Question: I have a stored procedure . The input is 'id', output 'n'.
But when I try to run it in Visual Studio , I have an error: The value for the output parameter 'n' is absent in the command execution result.
Here is my code:
'''
int id = Convert.ToInt32(this.textBox1.Text);
PgSqlConnection con = new PgSqlConnection();
con.ConnectionString = Properties.Settings.Default.DBConnectionString;
PgSqlCommand cmd = con.CreateCommand();
cmd.CommandType = CommandType.StoredProcedure;
cmd.CommandText = "getcountmaterials";
PgSqlParameter param = new PgSqlParameter("n", SqlDbType.Int);
param.Direction = ParameterDirection.Output;
cmd.Parameters.Add(param);
cmd.Parameters.Add(new PgSqlParameter("@id", id));
con.Open();
cmd.ExecuteNonQuery();
string kolvo = cmd.Parameters["n"].Value.ToString();
con.Close();
this.result.Text = kolvo;
'''
Stored Procedure:
'''
CREATE OR REPLACE FUNCTION public.getcountmaterials(id integer)
RETURNS integer AS
$BODY$
declare n integer;
begin n := (select sum(count) from materials_in_warehouses
where id_materials = id);
return n;
end;
$BODY$
LANGUAGE plpgsql VOLATILE
COST 100;
ALTER FUNCTION public.getcountmaterials(integer)
OWNER TO postgres;
'''

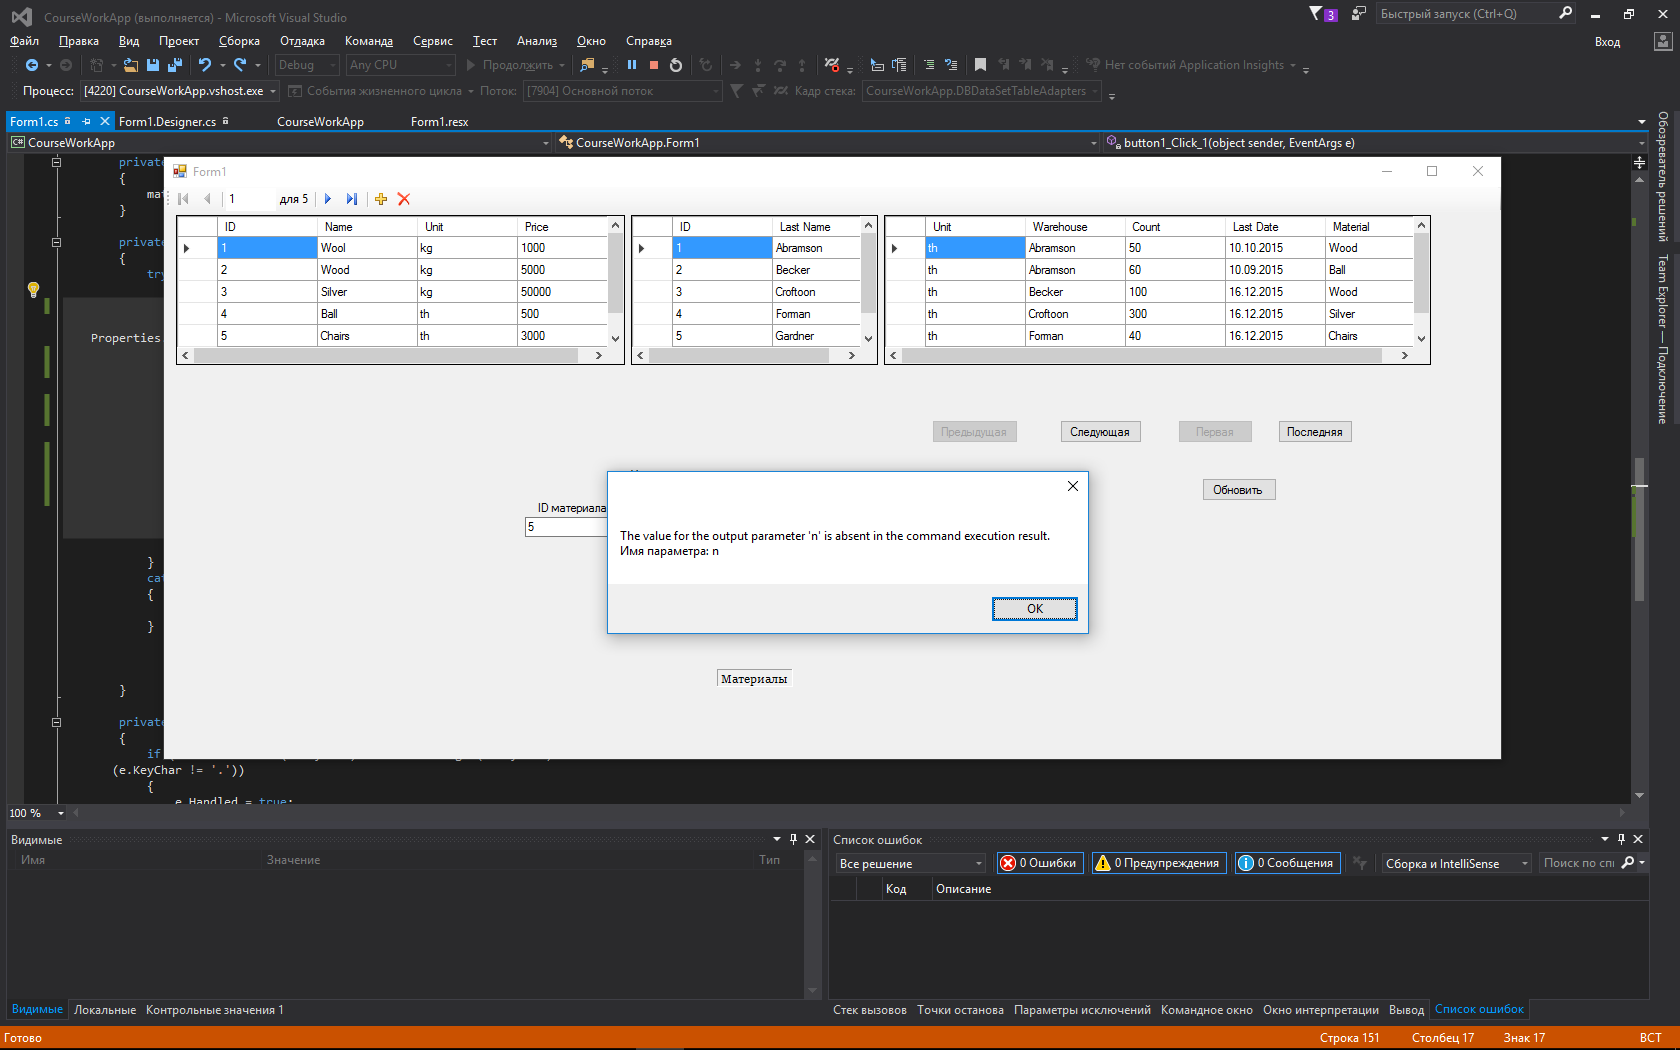
Answer: I've never used dotConnect for Pg (I am, however, a huge fan of it for Oracle), so I can't verify that I have the syntax right on all of this.
That said, I think I see your core issue. The lines between functions and "stored procedures" is somewhat blurred with Postgresql.
All you really want to do is run a 'select' on the function above. As such, I believe the following will work. I know this would work with NpgSql, and I am hopeful it will translate properly to dotConnect:
'''
PgSqlCommand cmd = new PgSqlCommand("select getcountmaterials(:ID)", con);
cmd.Parameters.AddWithValue("ID", id);
string kolvo = cmd.ExecuteScalar().ToString();
'''